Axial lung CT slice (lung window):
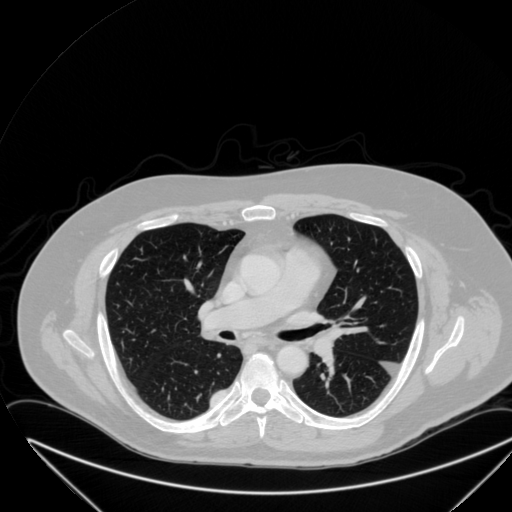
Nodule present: yes
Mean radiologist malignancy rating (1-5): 4